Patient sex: M
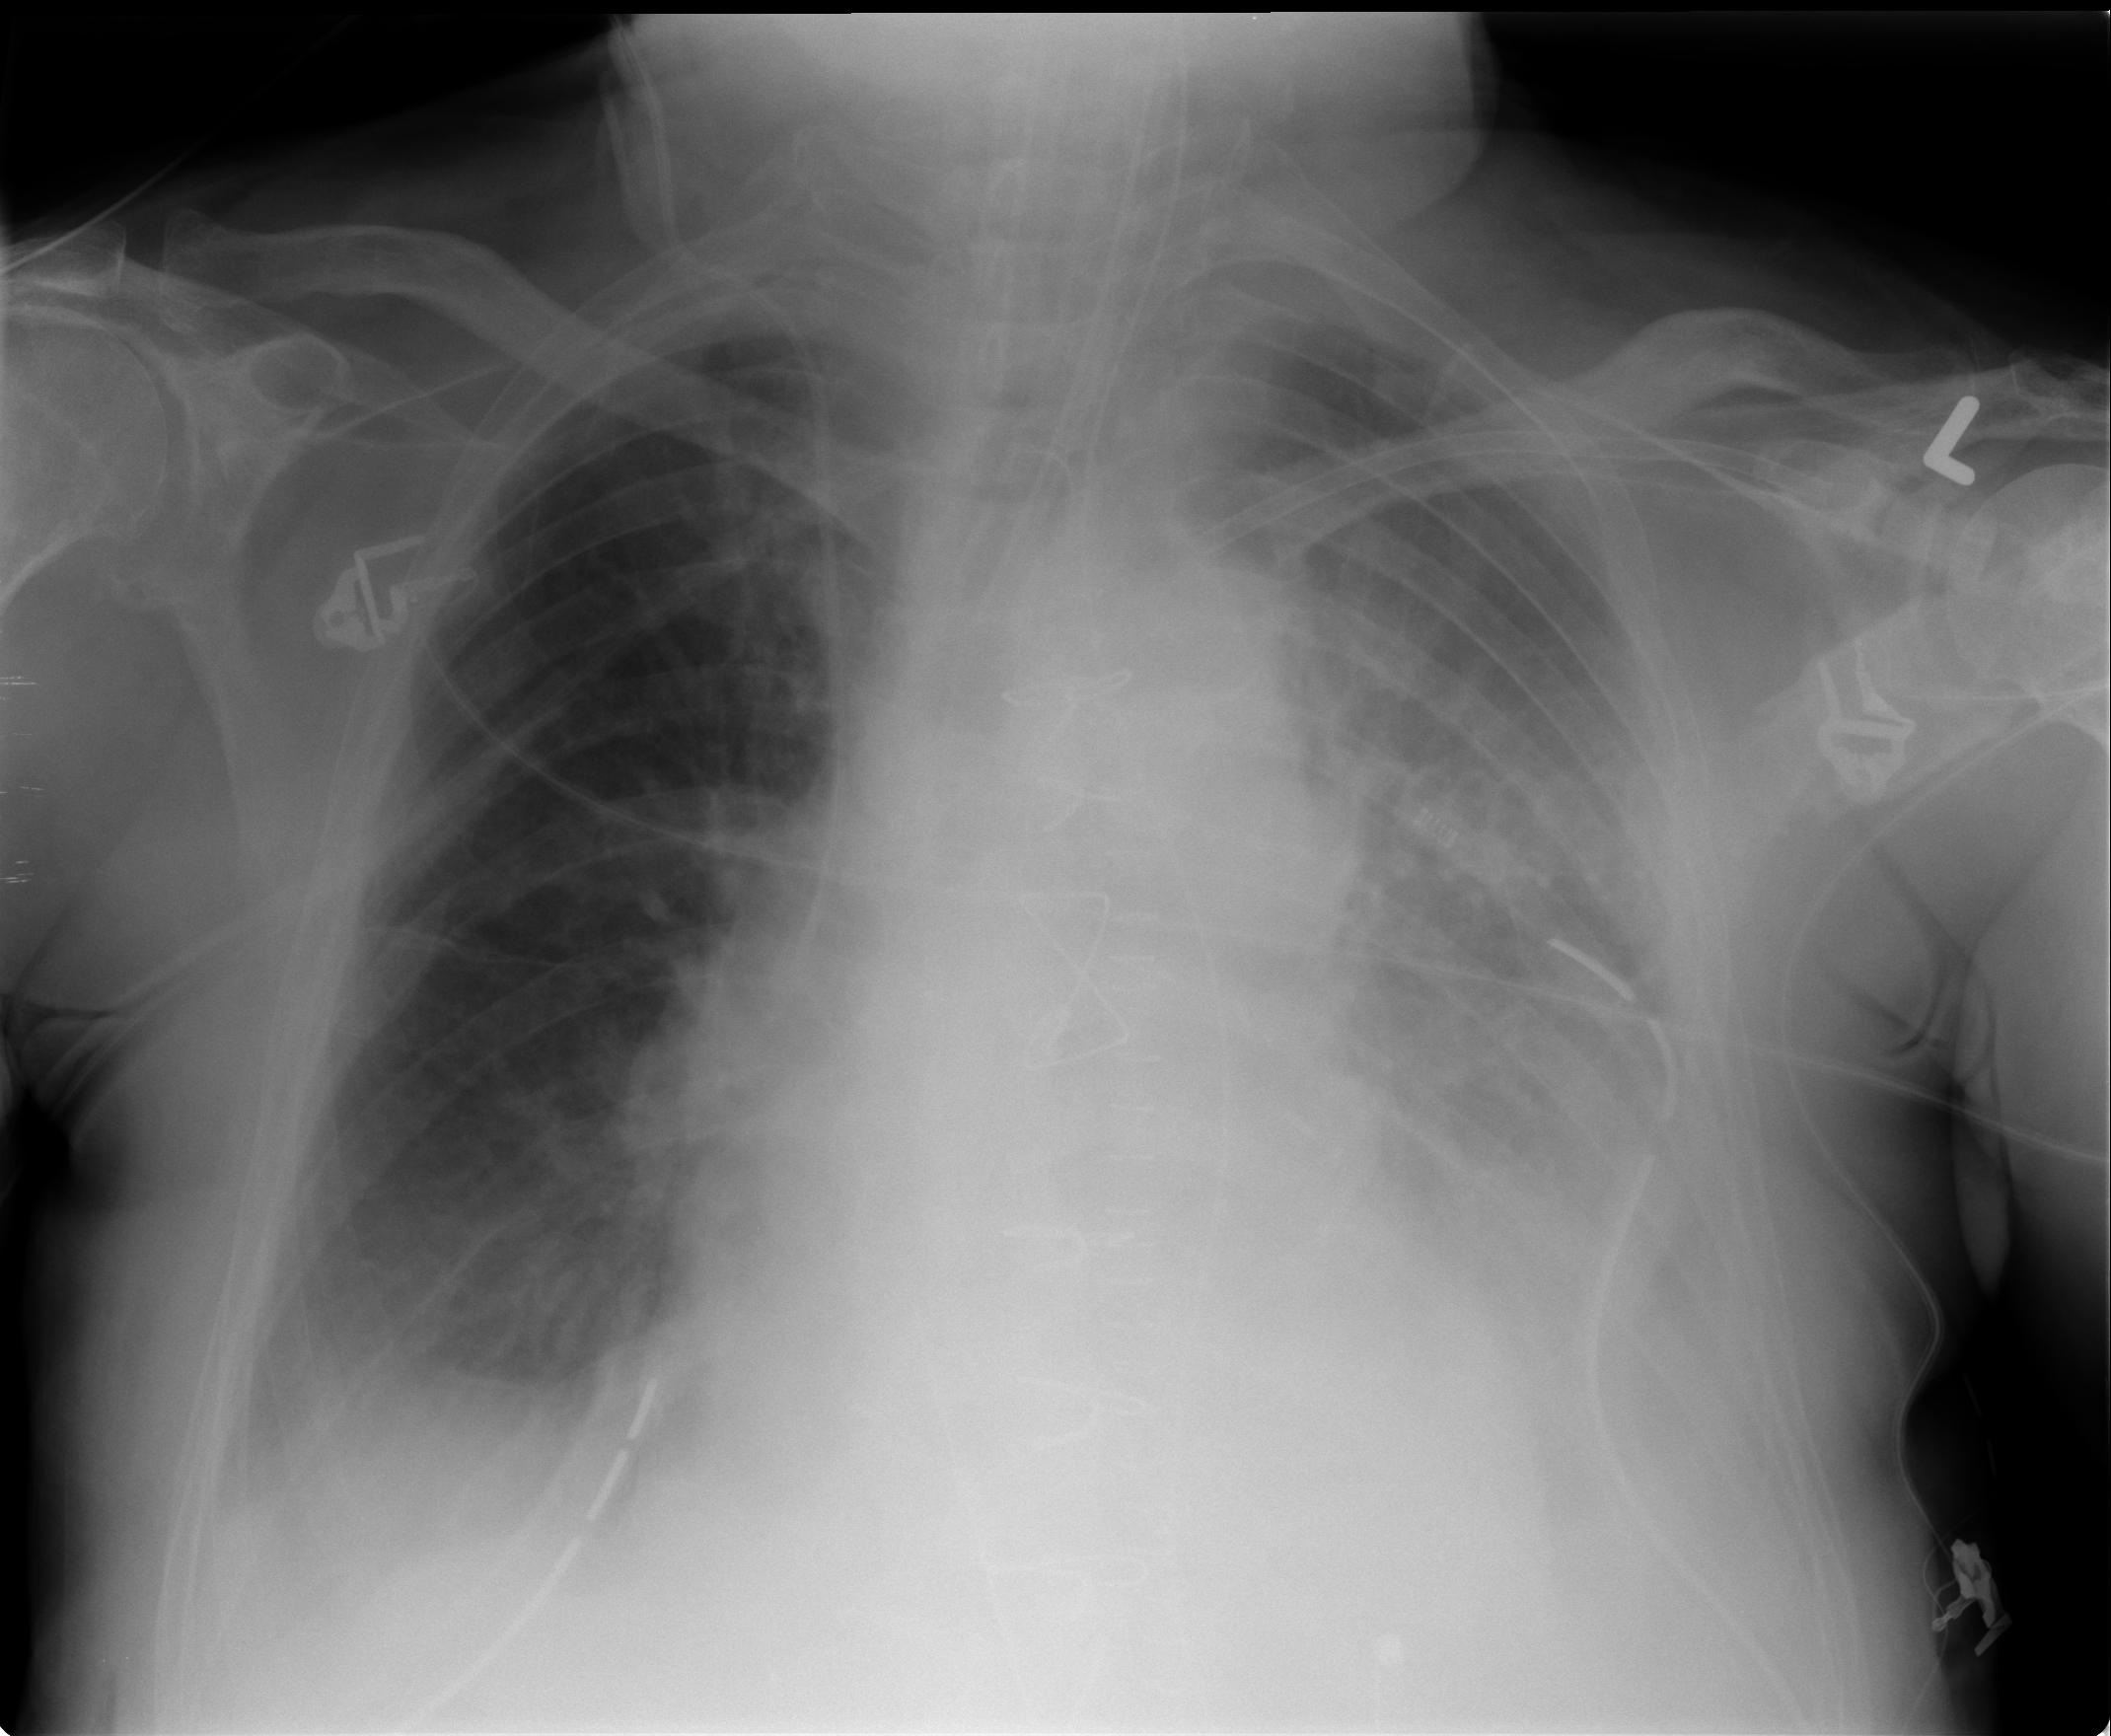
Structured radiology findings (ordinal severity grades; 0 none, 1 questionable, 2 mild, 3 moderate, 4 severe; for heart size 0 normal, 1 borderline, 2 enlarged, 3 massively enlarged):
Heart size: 2
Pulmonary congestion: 2
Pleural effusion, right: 0
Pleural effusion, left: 3
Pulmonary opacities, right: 0
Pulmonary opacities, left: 0
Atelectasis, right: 0
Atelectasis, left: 0